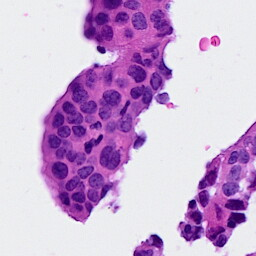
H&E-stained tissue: Breast